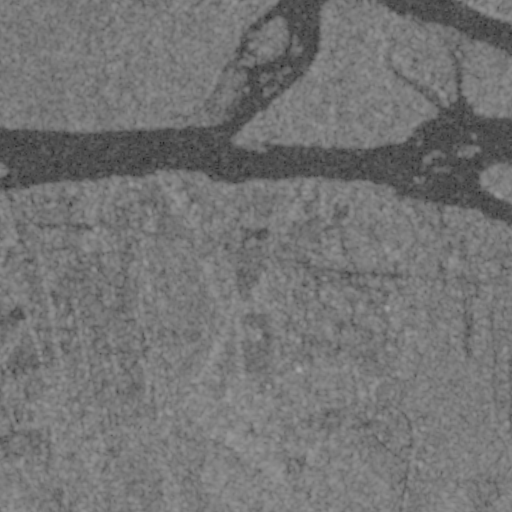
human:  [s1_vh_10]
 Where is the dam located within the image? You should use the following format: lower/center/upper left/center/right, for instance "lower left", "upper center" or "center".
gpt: The dam is located in the center left of the image.
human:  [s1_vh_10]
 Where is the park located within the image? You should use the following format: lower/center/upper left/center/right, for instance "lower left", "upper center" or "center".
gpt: The park is located in the center right of the image.
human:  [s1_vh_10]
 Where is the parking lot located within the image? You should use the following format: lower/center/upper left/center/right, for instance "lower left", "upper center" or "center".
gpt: The parking lot is located in the upper right of the image.
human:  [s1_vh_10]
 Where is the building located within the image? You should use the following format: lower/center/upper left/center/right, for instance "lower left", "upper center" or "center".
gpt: There is no building in the image.

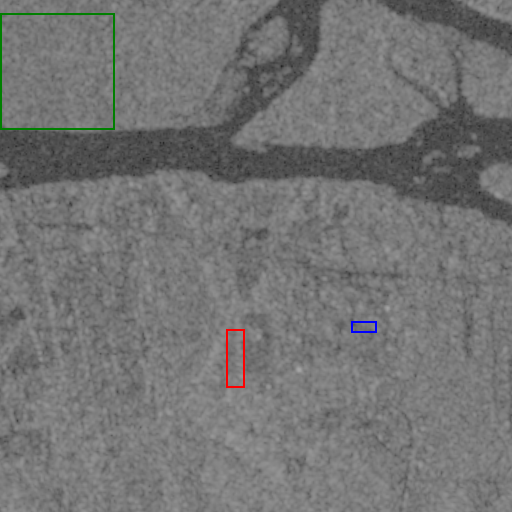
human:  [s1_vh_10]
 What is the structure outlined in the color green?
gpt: The structure outlined in green is a crop field.
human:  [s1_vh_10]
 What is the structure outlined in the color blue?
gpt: The structure outlined in blue is a park.
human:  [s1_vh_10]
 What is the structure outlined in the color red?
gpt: The structure outlined in red is a quarry.
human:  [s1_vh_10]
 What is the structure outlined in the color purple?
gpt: There is no purple outline.